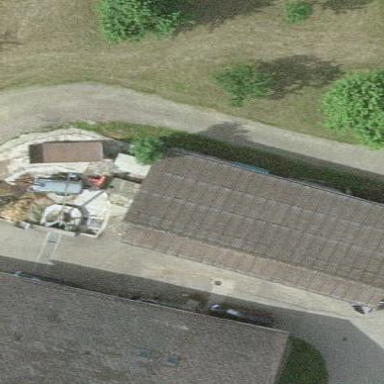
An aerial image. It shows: Shed building.